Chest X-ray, PA view. Patient: 58 years old, sex M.
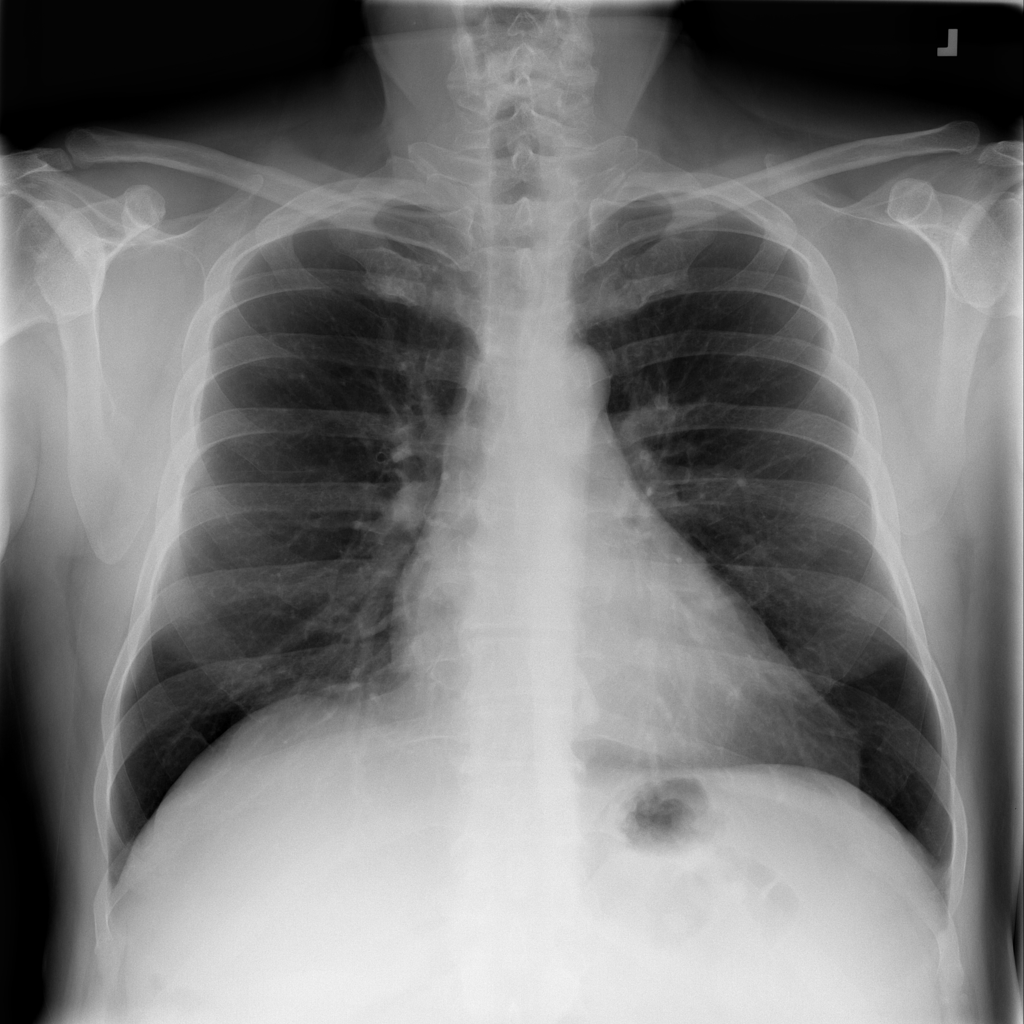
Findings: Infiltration